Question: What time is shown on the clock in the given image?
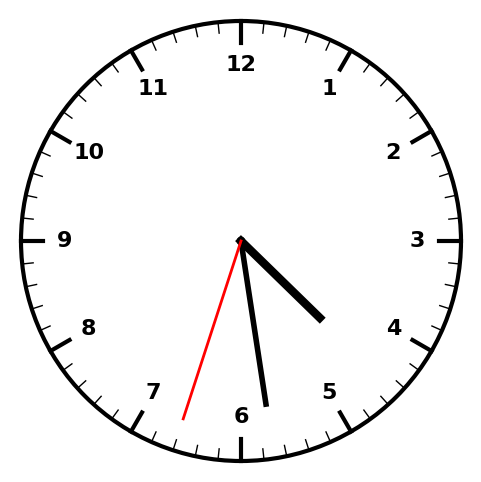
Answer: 04:28:33